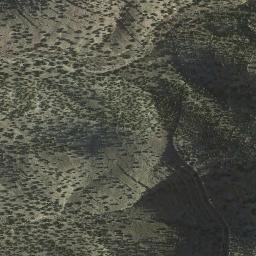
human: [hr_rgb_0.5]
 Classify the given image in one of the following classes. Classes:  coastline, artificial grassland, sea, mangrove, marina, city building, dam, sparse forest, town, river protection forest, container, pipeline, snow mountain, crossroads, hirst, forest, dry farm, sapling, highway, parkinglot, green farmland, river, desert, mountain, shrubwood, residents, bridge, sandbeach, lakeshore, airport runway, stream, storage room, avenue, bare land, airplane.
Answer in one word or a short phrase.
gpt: mountain